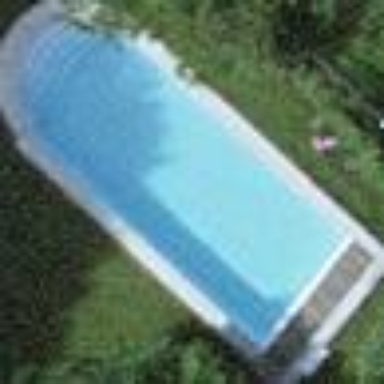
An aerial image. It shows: Swimming pool located in leisure land.